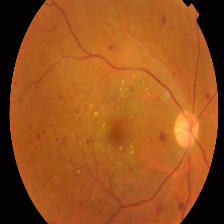
Diabetic retinopathy grade: Proliferative DR